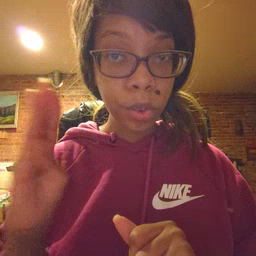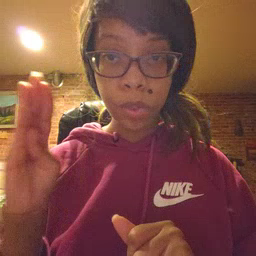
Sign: blue